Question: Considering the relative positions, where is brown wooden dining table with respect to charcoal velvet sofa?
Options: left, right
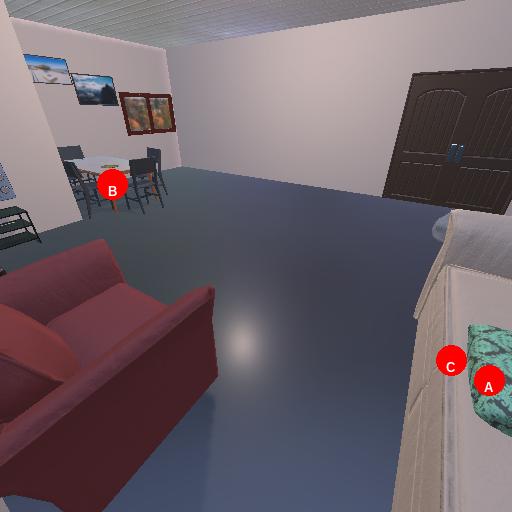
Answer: left